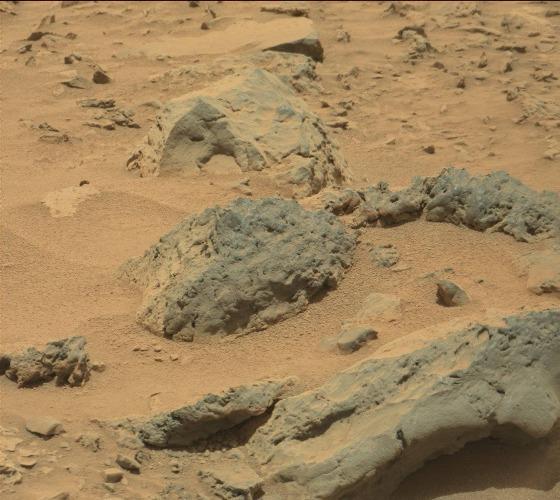
Terrain classes present: Bedrock, Gravel / Sand / Soil, Rock, Shadow